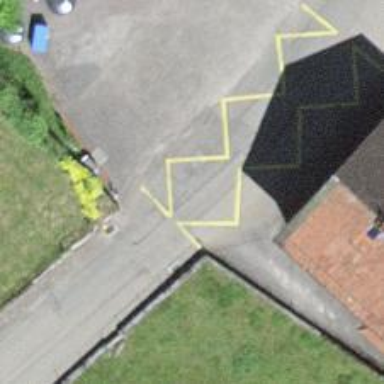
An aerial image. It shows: Public transport stop position.